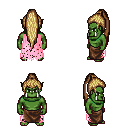
a pixel art fantasy rpg character, male body template, orc, green skin, pink tattered cape, robe skirt, blonde extra-long topknot hairstyle, four views (front, back, left, right), 2x2 character sprite sheet, small pixel art, hard edges, no anti-aliasing